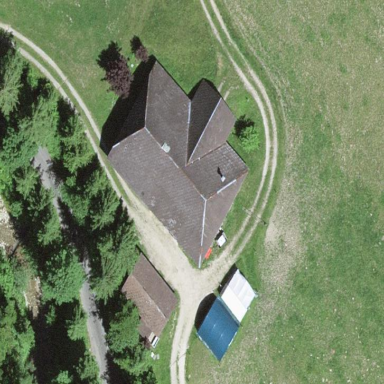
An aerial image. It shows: Farm building.